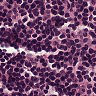
Metastatic tissue present: no